Question: I have a simple text input and a select list. I'm styling them in a similar way and I need them to have the same text-indent.
If I set the text indent to a px value then they both indent the same amount on my iPhone, however they are different in Chrome. Is there a way of standardizing this cross device and browser?
<URL>
'''
<input placeholder="Last name" type="text" maxlength="25" name="last_name" size="60" value="" >
<select name="title">
<option>1</option><option>2</option><option>3</option><option>4</option><option>5</option></select>
*, *:before, *:after {
-moz-box-sizing: border-box; -webkit-box-sizing: border-box; box-sizing: border-box;
}
body {
padding: 0;
margin: 0;
}
input, select {
display: block;
border: none;
text-indent: 10px;
width: 100%;
background: grey;
}
'''

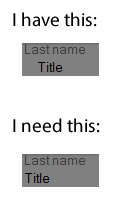
Answer: It seems that the 'select' has an inherent minimal indentation of the width of '&nbsp;'. Have you considered figuring out <URL> and setting it to be the 'text-indent' of the 'input' in JS?